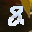
Label: 8